Question: I want to save the 'imhist' plot to a file.
To save an image I use the 'imwrite' function. To display its histogram, I use:
'''
figure, bar(imhist(scene));
'''
How do I save the resulting image to a file with 'imwrite'?
Here is a sample plot generated by the 'bar' function:

Thanks.
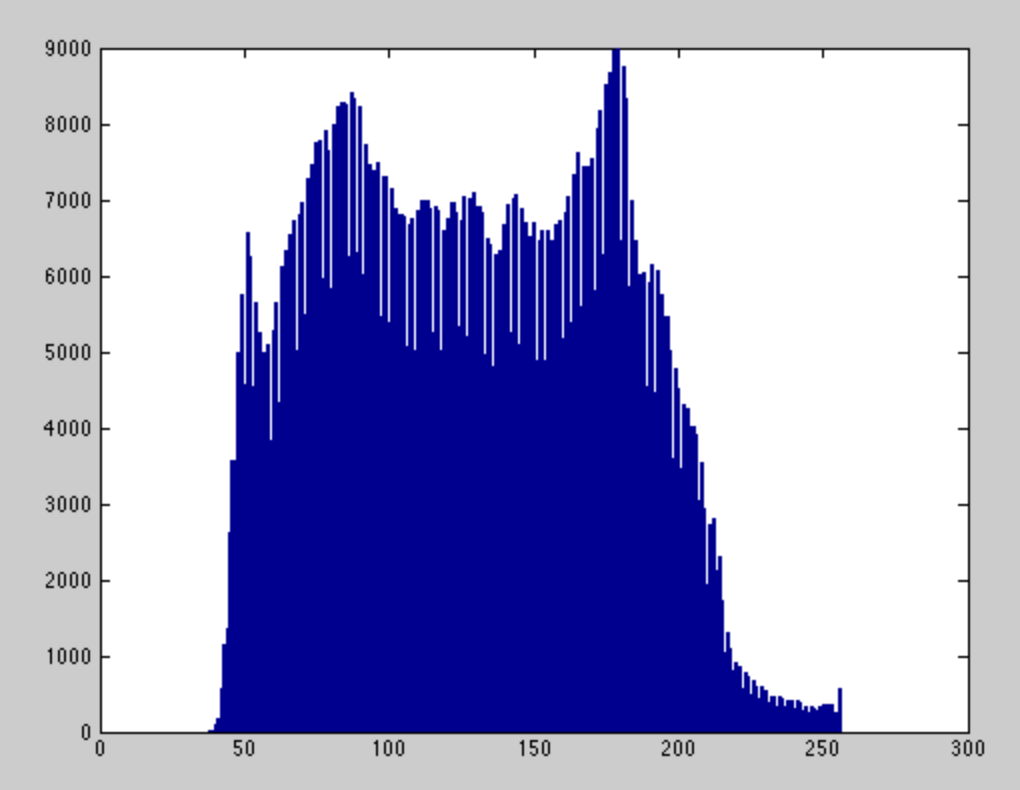
Answer: The command 'imwrite' is used to save an image (=an array of pixel information). The figure generated by 'bar' is not an 'image' in this sense yet.
To save any figure as an image, you can use <URL>
It is good to know the of the figure to pass it to the 'saveas' command, so you could use:
'''
hfig = figure ; bar(imhist(scene));
saveas(hfig ,'MyFileName.jpg')
'''
Personnaly, I find I get better results (sharper image) using 'png' format instead:
'''
saveas(hfig ,'MyFileName.png')
'''
Look at the <URL> documentation for a list of all possible formats.